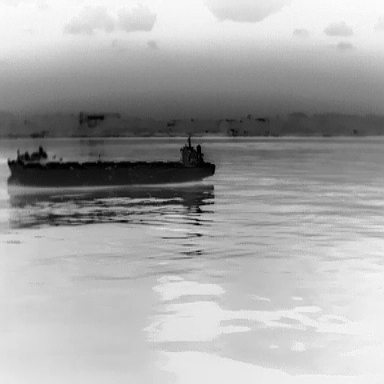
There is a liner in the infrared image.